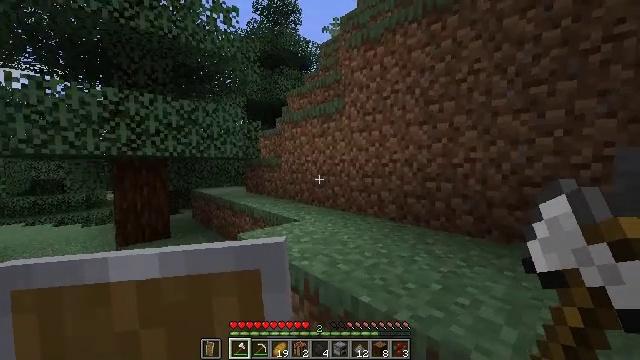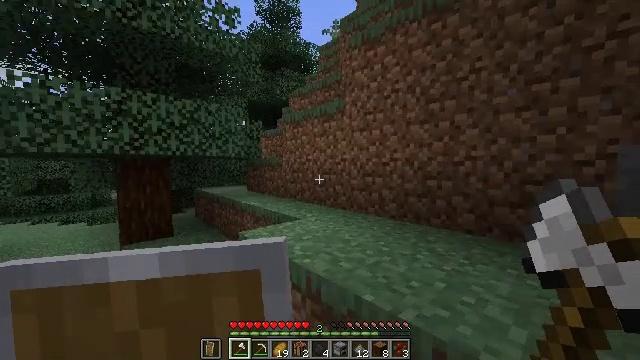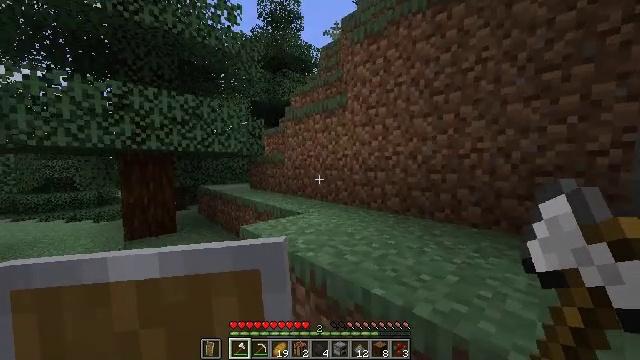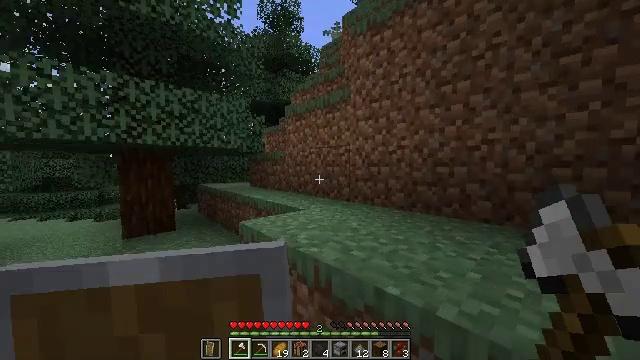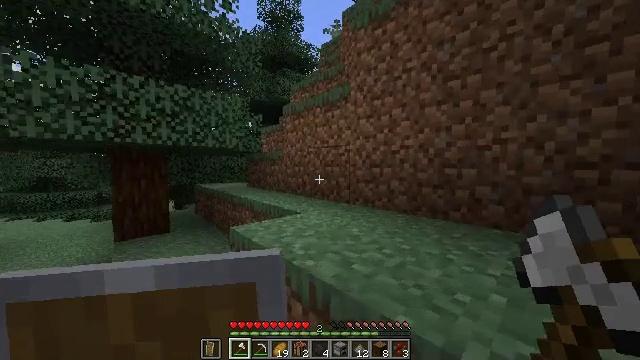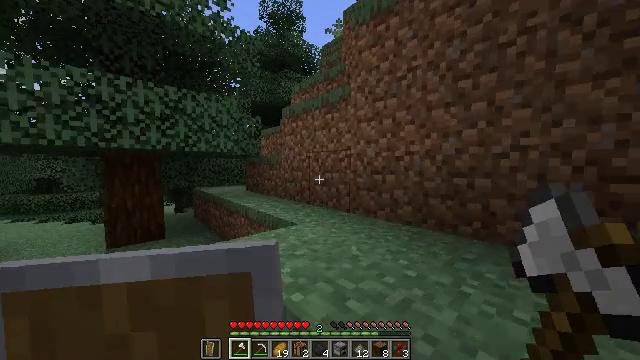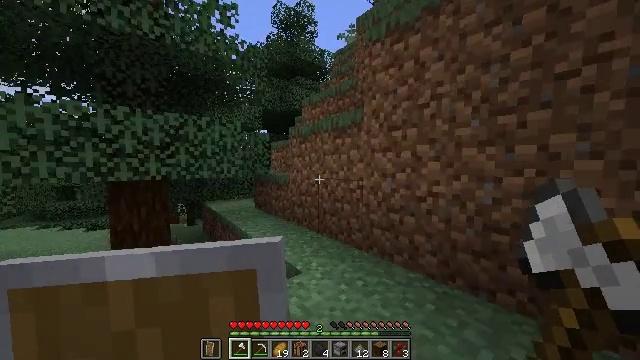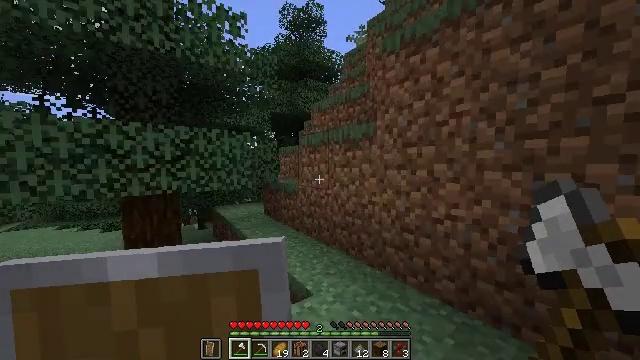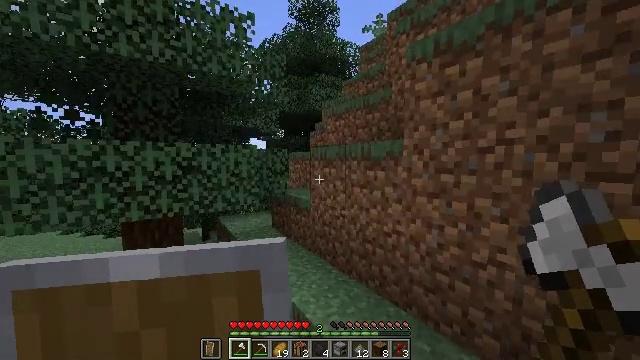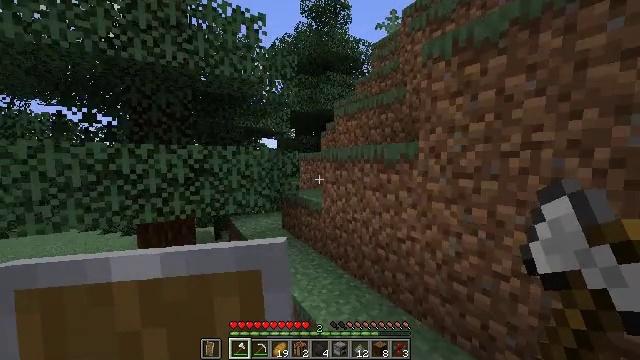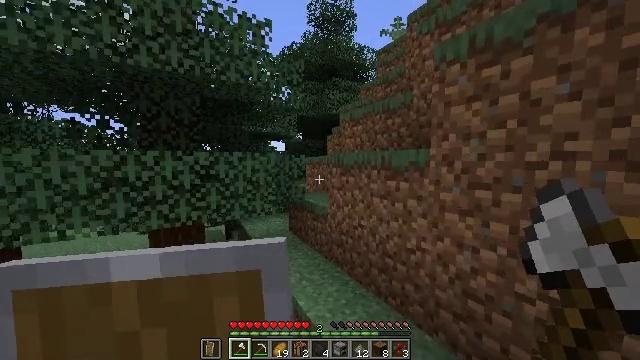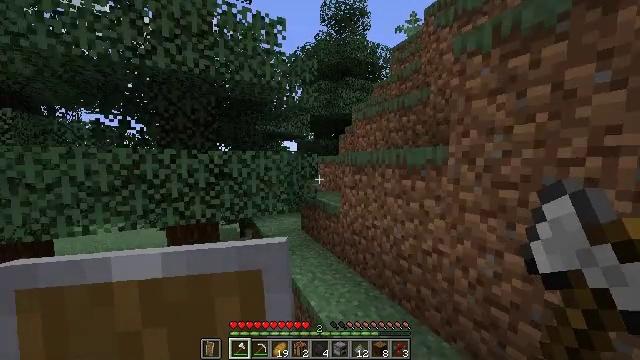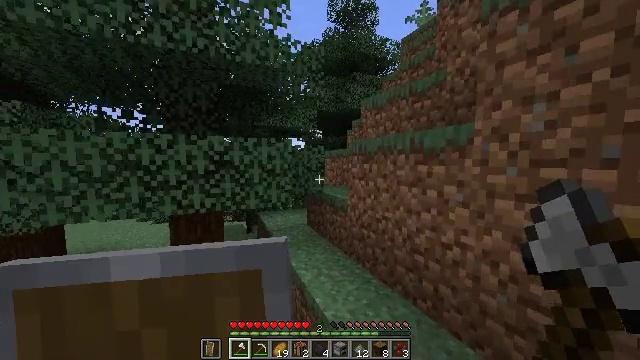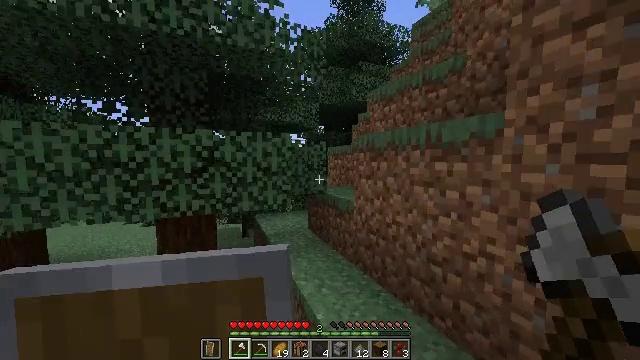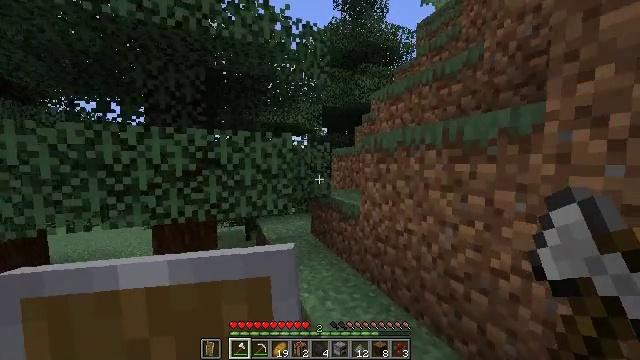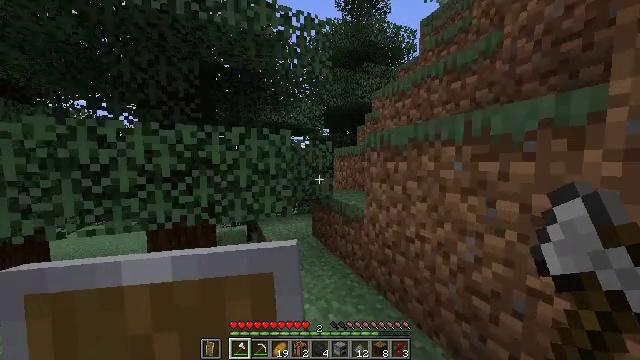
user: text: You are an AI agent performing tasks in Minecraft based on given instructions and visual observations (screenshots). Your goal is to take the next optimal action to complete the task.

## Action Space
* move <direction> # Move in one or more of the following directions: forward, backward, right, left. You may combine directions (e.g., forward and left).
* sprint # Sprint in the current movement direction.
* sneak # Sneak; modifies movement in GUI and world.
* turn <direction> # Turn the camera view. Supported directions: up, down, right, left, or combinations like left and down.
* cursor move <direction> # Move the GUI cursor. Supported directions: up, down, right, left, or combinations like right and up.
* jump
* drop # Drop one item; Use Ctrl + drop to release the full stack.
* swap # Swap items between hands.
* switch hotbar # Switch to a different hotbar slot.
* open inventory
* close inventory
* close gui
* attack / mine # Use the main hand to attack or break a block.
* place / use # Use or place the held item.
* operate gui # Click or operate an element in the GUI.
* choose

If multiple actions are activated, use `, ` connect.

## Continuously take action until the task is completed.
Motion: motion action
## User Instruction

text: Gather materials from the sweet berry bush.
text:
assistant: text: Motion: move forward, sprint, jump
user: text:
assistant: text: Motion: move forward, sprint, jump
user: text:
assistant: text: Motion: move forward, sprint, jump
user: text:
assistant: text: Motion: move forward and move right, sprint, jump
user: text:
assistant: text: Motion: move forward and move right, sprint, jump
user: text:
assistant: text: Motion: move forward and move right, sprint, turn left, jump
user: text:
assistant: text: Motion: move forward and move right, sprint, turn left, jump
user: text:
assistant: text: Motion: move forward and move right, sprint, turn left, jump
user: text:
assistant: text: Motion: move forward and move right, sprint, turn left, jump
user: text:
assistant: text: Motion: move forward, sprint, turn left, jump
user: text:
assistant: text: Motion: move forward, sprint, turn left
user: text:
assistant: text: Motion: move forward, sprint, turn left
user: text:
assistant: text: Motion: move forward, sprint
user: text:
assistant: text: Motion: move forward, sprint
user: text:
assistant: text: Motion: move forward, sprint
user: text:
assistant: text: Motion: move forward, sprint
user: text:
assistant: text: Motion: move forward, sprint
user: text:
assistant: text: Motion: move forward, sprint
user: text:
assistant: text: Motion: move forward, sprint
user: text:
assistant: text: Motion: move forward, sprint
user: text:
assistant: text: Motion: move forward, sprint
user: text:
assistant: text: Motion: move forward, sprint, turn right
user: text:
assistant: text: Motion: move forward, sprint, turn right
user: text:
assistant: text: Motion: move forward, sprint, jump
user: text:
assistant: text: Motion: move forward, sprint, jump
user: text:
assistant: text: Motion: move forward, sprint, turn right, jump
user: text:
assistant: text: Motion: move forward, sprint, turn right, jump
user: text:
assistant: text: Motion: move forward, sprint, turn right, jump
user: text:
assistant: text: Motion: move forward, sprint, turn right, jump
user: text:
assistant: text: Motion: move forward, sprint, turn right, jump